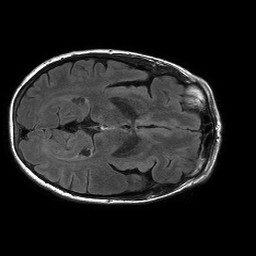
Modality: FLAIR
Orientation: axial
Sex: female
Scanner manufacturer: philips
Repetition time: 11 s
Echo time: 0.125 s